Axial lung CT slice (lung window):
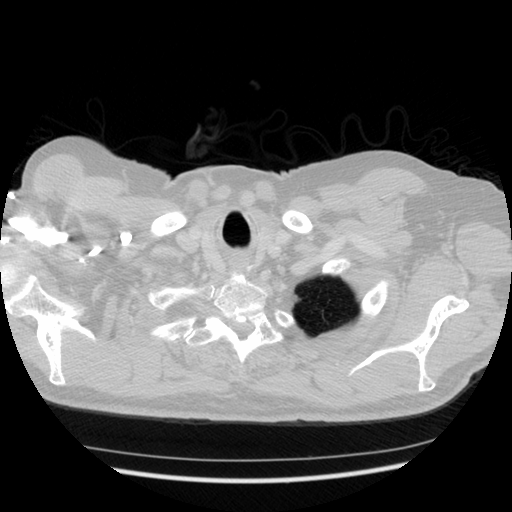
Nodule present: no